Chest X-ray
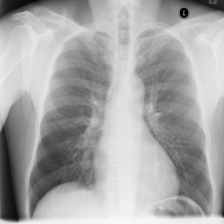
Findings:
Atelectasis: negative
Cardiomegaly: negative
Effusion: negative
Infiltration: negative
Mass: negative
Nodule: negative
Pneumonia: negative
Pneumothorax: negative
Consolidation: negative
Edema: negative
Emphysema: negative
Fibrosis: negative
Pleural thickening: negative
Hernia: negative